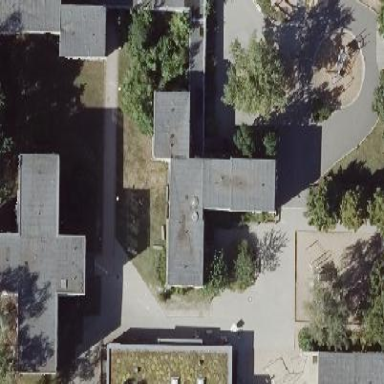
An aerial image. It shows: School building.